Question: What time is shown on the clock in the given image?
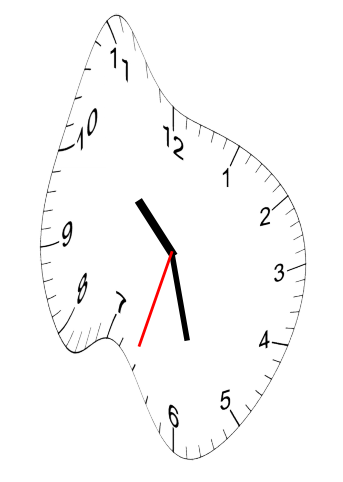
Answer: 10:27:33